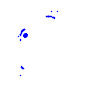
Particle: electron